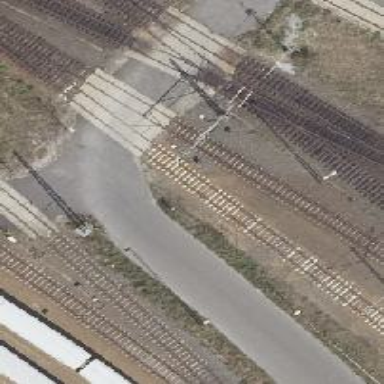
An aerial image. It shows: Railway level crossing.